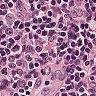
Metastatic tissue present: no